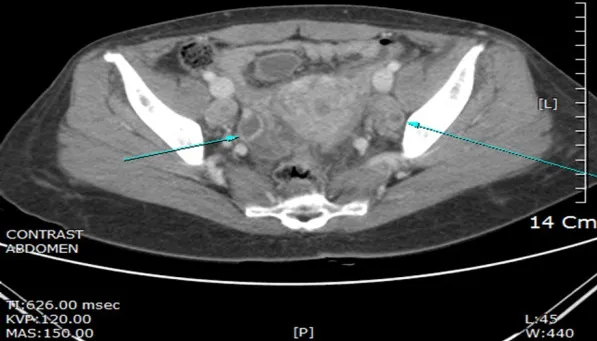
Abdominopelvic computed tomography (CT). Both ovaries appear normal, but the right ovary is slightly enlarged.
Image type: radiology (ct)